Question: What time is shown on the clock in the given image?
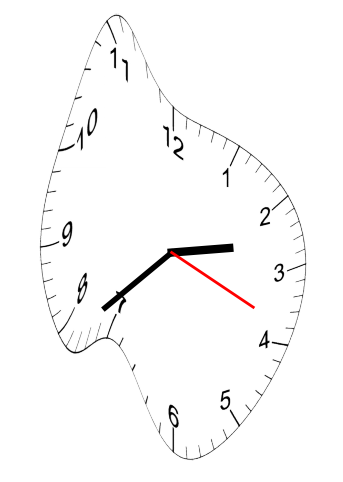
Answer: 02:38:19